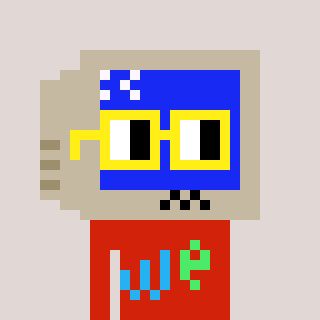
a pixel art character with square yellow glasses, a old monitor-shaped head and a red-colored body on a warm background